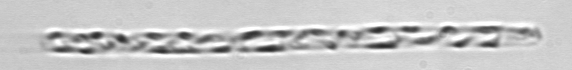
Label: Dactyliosolen_fragilissimus